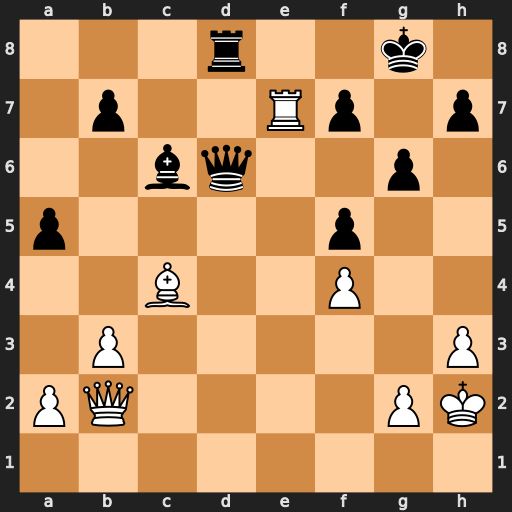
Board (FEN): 3r2k1/1p2Rp1p/2bq2p1/p4p2/2B2P2/1P5P/PQ4PK/8
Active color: w
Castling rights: -
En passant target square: -
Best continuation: Bxf7+ Kf8 Bd5 Qxf4+ g3